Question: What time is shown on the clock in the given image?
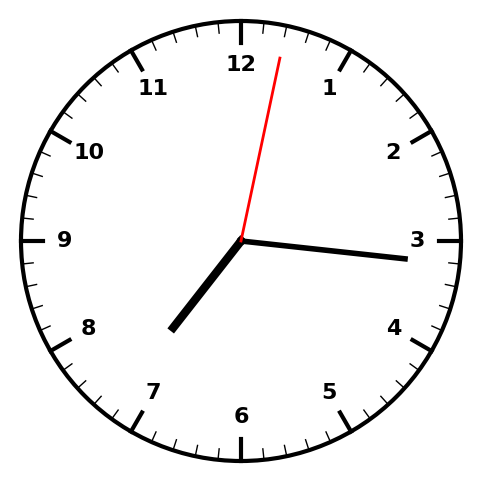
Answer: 07:16:02